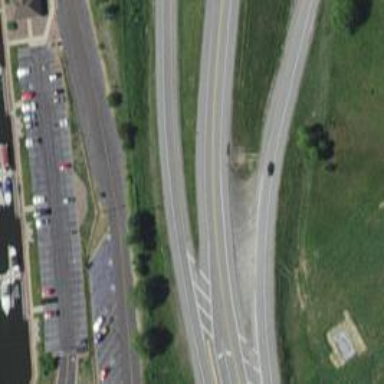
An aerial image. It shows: Primary link highway with asphalt surface.